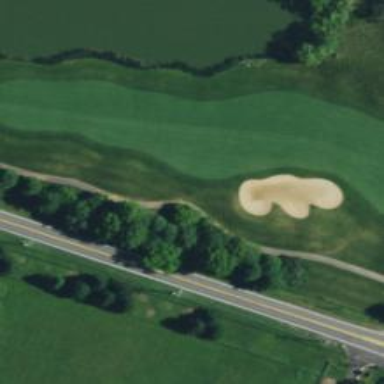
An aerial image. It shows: Service road used as golf cart path.